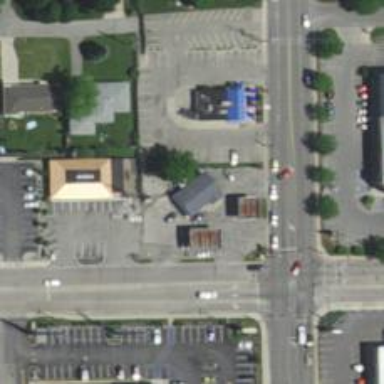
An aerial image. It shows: Convenience shop.